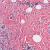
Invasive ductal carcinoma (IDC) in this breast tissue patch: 0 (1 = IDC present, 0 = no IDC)